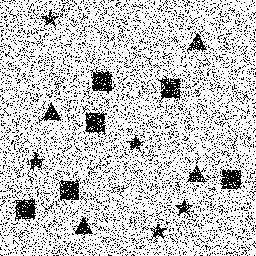
Squares: 6
Triangles: 4
Stars: 5
Total shapes: 15